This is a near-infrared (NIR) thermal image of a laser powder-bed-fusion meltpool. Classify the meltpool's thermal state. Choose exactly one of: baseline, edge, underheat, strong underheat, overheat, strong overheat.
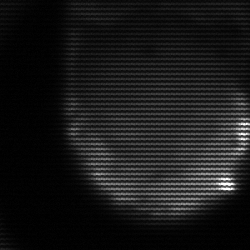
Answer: edge